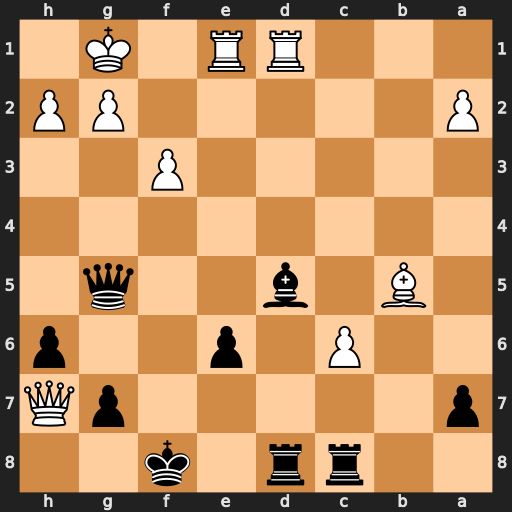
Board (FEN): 2rr1k2/p5pQ/2P1p2p/1B1b2q1/8/5P2/P5PP/3RR1K1
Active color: b
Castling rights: -
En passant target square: -
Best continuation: Bxf3 Rxd8+ Rxd8 Qc2 Rd2 Qxd2 Qxd2